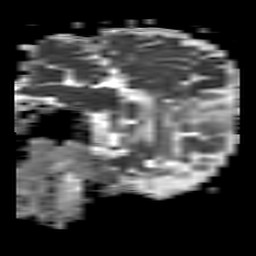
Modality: ADC
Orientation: sagittal
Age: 51
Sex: female
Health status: ill
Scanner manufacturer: philips
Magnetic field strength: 3 T
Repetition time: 3.8 s
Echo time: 0.09 s